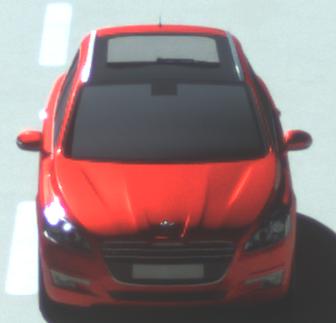
Make: Peugeot
Model: 508 SW 120 VTi
Detailed model: 508 (I) SW
Model produced from: 2011/03
Model produced until: 2014/05
Doors: 5
Color: red
Road condition: dry road
Daytime: midday
Contrast: high contrast